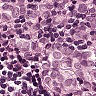
Metastatic tissue present: yes